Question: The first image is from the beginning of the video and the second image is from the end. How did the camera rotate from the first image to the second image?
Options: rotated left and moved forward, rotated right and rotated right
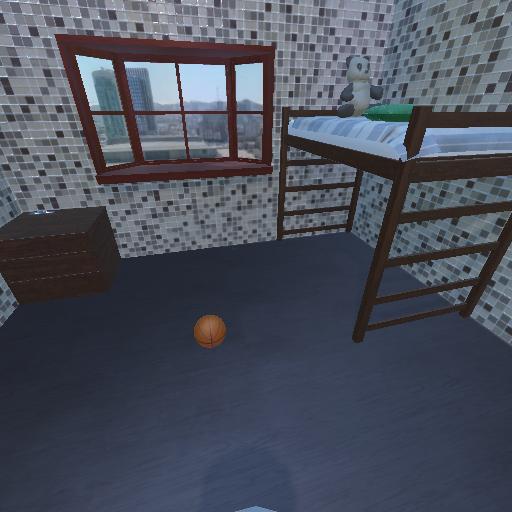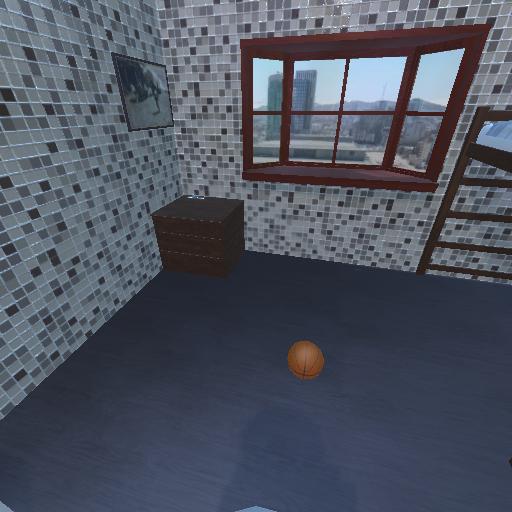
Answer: rotated left and moved forward